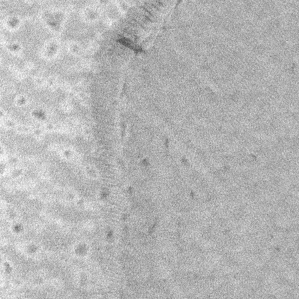
Label: frost